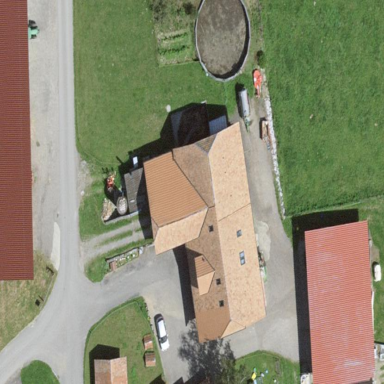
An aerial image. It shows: Farm building.